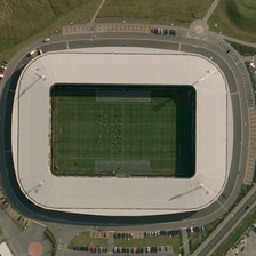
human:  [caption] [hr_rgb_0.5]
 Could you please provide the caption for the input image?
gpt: a round rectangular stadium with a circular road around is near a straight road .

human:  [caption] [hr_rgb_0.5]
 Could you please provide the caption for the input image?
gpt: A circular rectangular stadium surrounded by a circular road near the straight road.

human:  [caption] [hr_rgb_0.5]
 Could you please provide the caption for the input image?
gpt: A circular rectangular stadium with a circular road close to a straight road.

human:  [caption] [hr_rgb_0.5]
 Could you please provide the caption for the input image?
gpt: Football players play football on the pitch of this stadium with white roofs.

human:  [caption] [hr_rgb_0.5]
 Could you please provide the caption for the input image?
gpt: Football players play on the pitch of this stadium with a white roof.